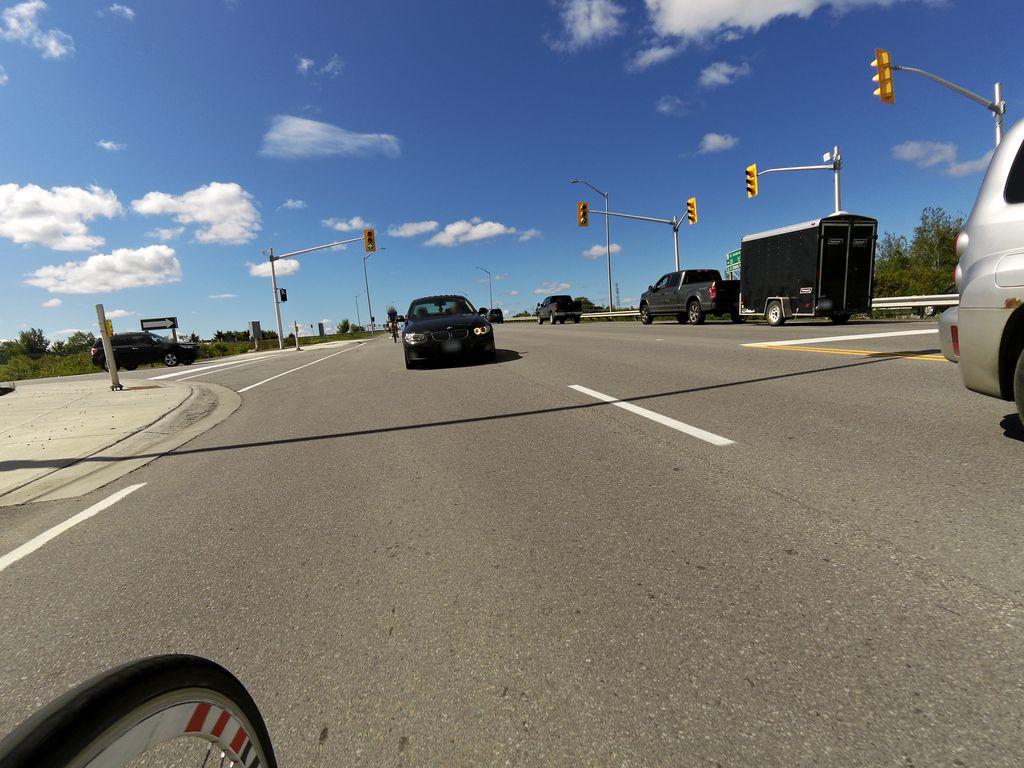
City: ottawa-gatineau